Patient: sex M, age 80
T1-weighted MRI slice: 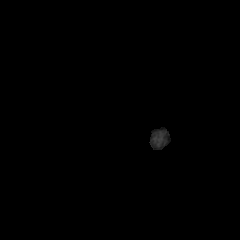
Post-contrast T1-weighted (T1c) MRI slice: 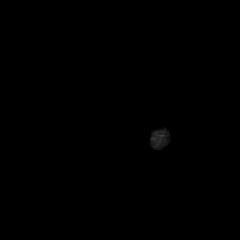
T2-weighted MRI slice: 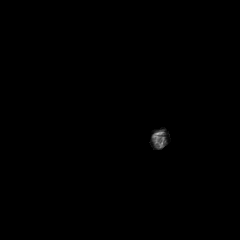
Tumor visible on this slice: no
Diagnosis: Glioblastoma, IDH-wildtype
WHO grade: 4